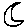
Label: moon